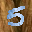
Label: 5